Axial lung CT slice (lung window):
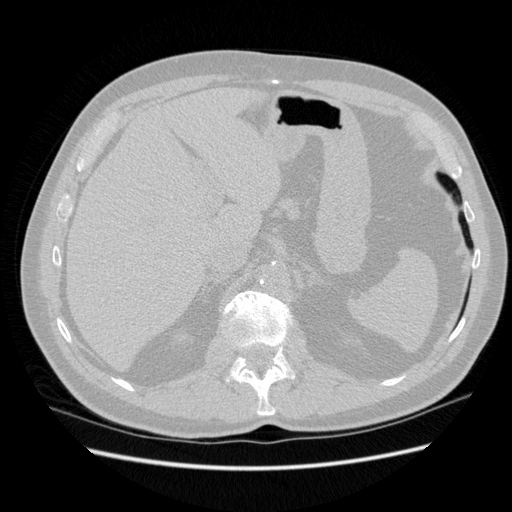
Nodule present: no